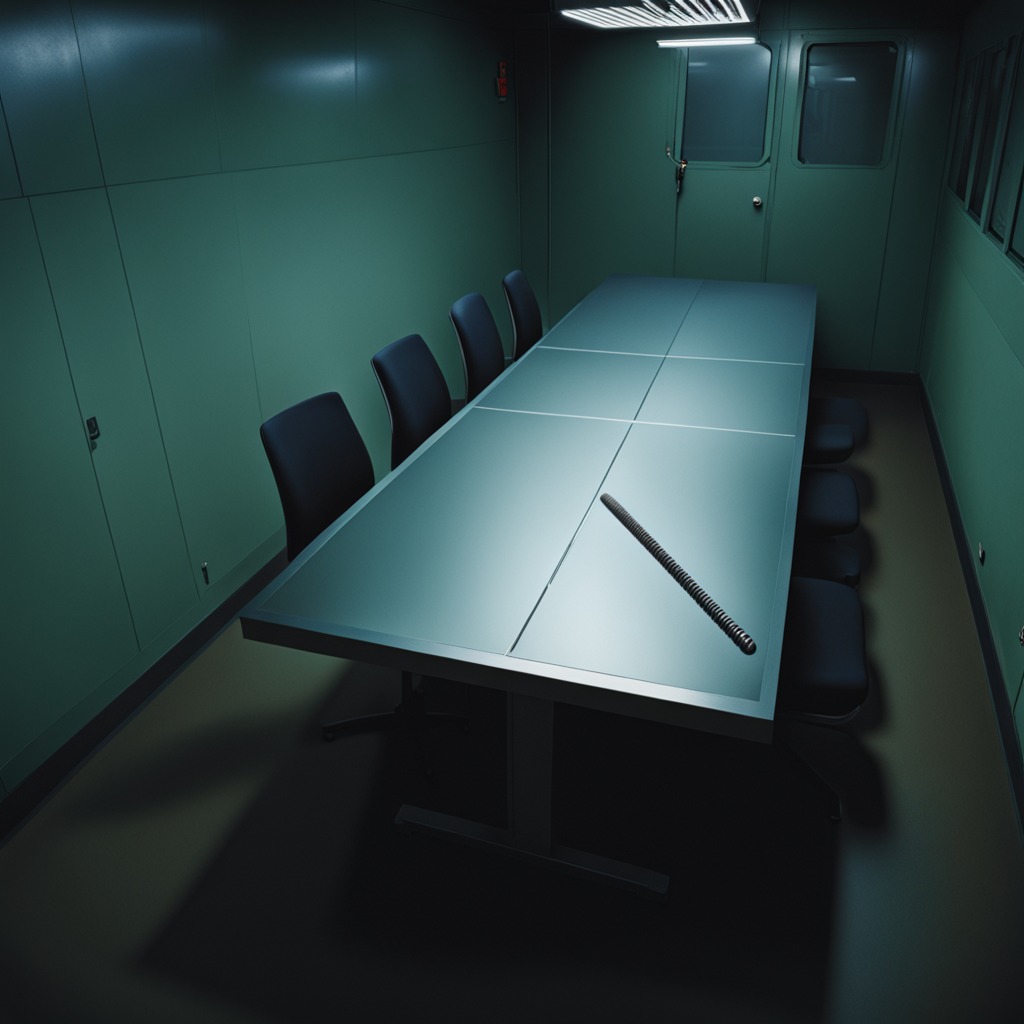
A coiled metal spring is lying on the table.